Question: I have only found posts in which people using gridviews and modal popups need help with editing. However, I am not using a gridview so editing is not as simple as an edit within a gridview. The modal popup disappears when I click on the edit button. Here is what I have so far, but in the codebehind I get an error saying that my modal isn't declared.
In the image below, the little pencil image next to the close button is what I click on to edit the description. When I click on it, the modal disappears, so I cannot edit the text.
'''
<!-- Descriptions -->
<asp:TabPanel ID="tab2" runat="server" HeaderText="Descriptions">
<HeaderTemplate>Descriptions</HeaderTemplate>
<ContentTemplate>
<ul class="info">
<asp:ListView ID="lvDescriptions" runat="server"
DataSourceID="dsAdminMarketingDescriptions" DataKeyNames="MarketingID">
<ItemTemplate>
<li class="item">
<asp:LinkButton ID="ViewDescriptionButton" runat="server"><%#
Eval("Title")%>
</asp:LinkButton>
<asp:ImageButton ID="DeleteDescriptionButton" runat="server"
Style="float:right;" AlternateText=""
ImageUrl="../../images/delete.png" CommandName="Delete"
OnClientClick="return confirm('Are you sure you want to delete this
description?')" />
<asp:Panel ID="ViewDescriptionPanel" runat="server"
CssClass="DescModalPopup">
<div class="PopupHeader">View Description -- <%#Eval("Title") %>
<asp:ImageButton ID="CancelDescriptionButton" runat="server"
ImageUrl="../../images/cancel.png" AlternateText=""
Style="float:right;"/>
<asp:ImageButton ID="EditDescriptionButton" runat="server"
ImageUrl="../../images/edit.png" AlternateText=""
Style="float:right;" CommandName="edit" AutoPostBack="false" />
</div>
<asp:Label ID="Description" runat="server" style="padding:2px;">
<%# Eval("Data")%>
</asp:Label>
</asp:Panel>
<asp:ModalPopupExtender ID="ViewDescriptionModal" runat="server"
BackgroundCssClass="modalBackground" DropShadow="false"
DynamicServicePath="" Enabled="true"
PopupControlID="ViewDescriptionPanel"
TargetControlID="ViewDescriptionButton"
CancelControlID="CancelDescriptionButton">
</asp:ModalPopupExtender>
</li>
</ItemTemplate>
Protected Sub EditDescriptionButton_Click(ByVal sender As Object, ByVal e As
System.EventArgs)
ViewDescriptionModal.Show()
End Sub
'''

UPDATE: i changed the codebehind, but I still get an error saying ViewDescriptionModal is not declared.
'''
Protected Sub EditDescriptionButton_Click(ByVal sender As Object, ByVal e As System.EventArgs)
Dim myControl As Control = FindControl("ViewDescriptionModal")
If (Not myControl Is Nothing) Then
ViewDescriptionModal.Show()
Else
'Control not found
End If
End Sub
'''
I have created a second modal popup for edits and changed the Label to a Textbox to pull in information from the database to edit. I added a submit button, but when I click on it, I get an error saying something about it being potentially dangerous.
Does anyone have any experience with 'A potentially dangerous Request.Form value was detected from the client'
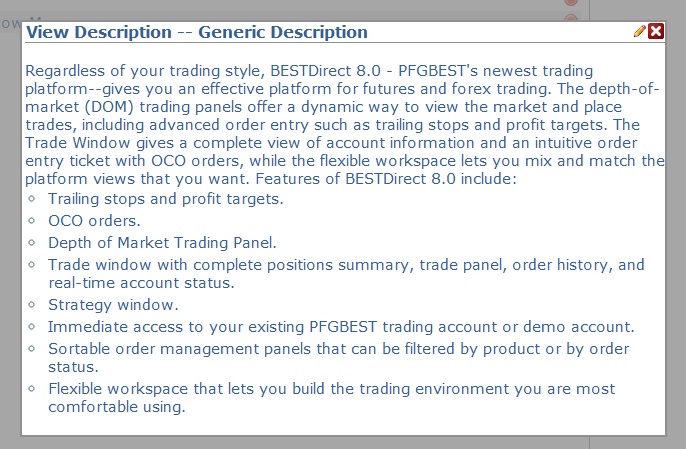
Answer: I haven't tested this, but you may have luck if you use two modalpopupextenders, and two panels, one for viewing and one for editing.
'''
<asp:ModalPopupExtender ID="ViewDescriptionModal" runat="server"
BackgroundCssClass="modalBackground" DropShadow="false"
DynamicServicePath="" Enabled="true"
PopupControlID="ViewDescriptionPanel"
TargetControlID="ViewDescriptionButton"
CancelControlID="CancelDescriptionButton">
</asp:ModalPopupExtender>
<asp:ModalPopupExtender ID="EditDescriptionModal" runat="server"
BackgroundCssClass="modalBackground" DropShadow="false"
DynamicServicePath="" Enabled="true"
PopupControlID="EditDescriptionPanel"
TargetControlID="EditDescriptionButton">
</asp:ModalPopupExtender>
<asp:Panel ID="ViewDescriptionPanel" runat="server" ... </asp:panel>
<asp:Panel ID="EditDescriptionPanel" runat="server" ... </asp:Panel><code>
'''